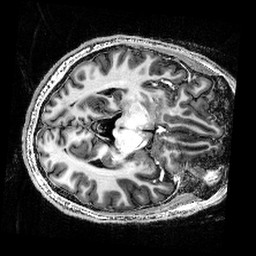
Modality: T1w
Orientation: axial
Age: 28
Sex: male
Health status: healthy
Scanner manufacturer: siemens
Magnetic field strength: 9.4 T
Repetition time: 6 s
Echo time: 0.0023 s